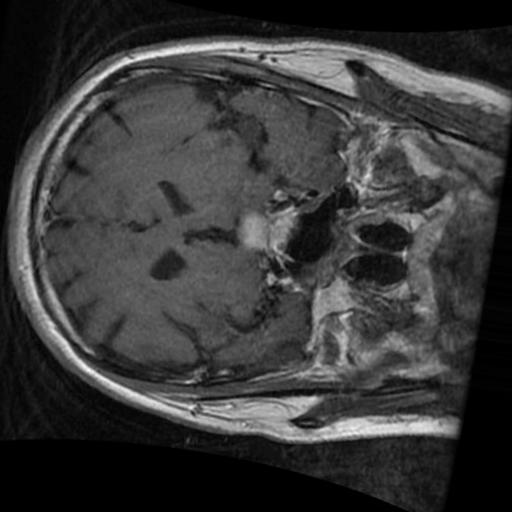
Label: brain_tumor